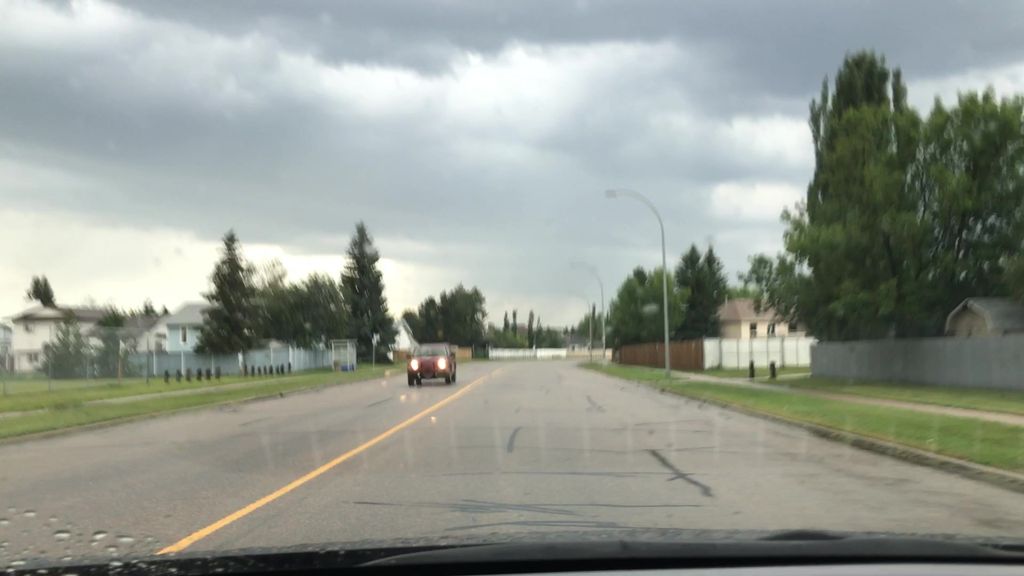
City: edmonton